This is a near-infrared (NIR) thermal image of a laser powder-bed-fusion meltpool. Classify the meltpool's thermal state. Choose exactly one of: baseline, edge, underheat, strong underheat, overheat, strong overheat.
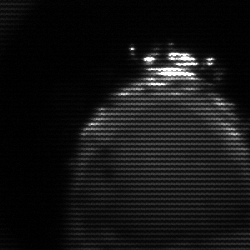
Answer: edge